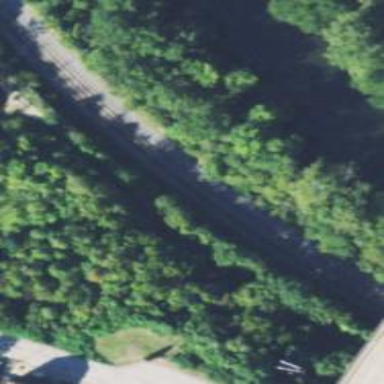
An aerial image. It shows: Abandoned railway.